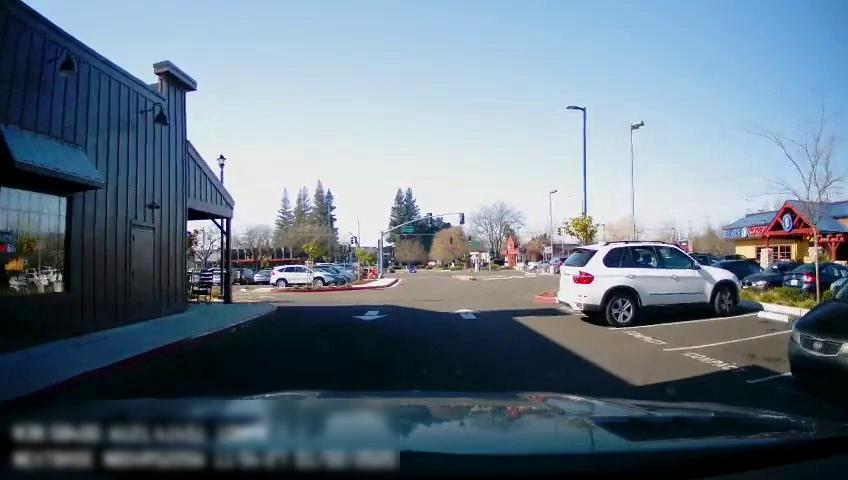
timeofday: Day
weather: Sunny
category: Drivable Space
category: Vehicles | SUV
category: Vehicles | Car
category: Vehicles | Car
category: Vehicles | SUV
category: Vehicles | SUV
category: Vehicles | SUV
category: Vehicles | Car
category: Vehicles | SUV
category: Vehicles | Car
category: Vehicles | Car
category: Vehicles | SUV
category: Vehicles | Car
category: Vehicles | SUV
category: Traffic | Signs
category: Traffic | Lights
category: Traffic | Lights